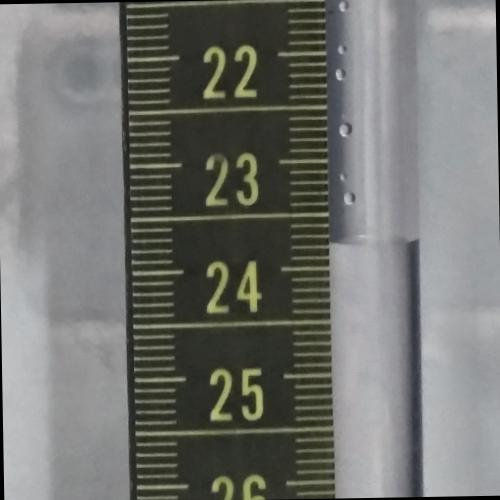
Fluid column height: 23.8 cm